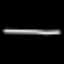
Label: line